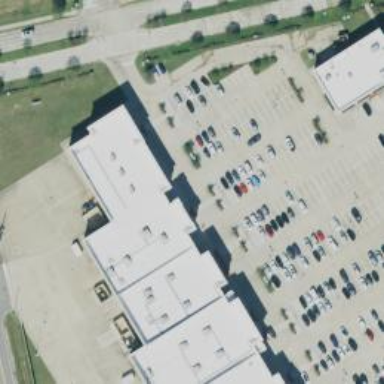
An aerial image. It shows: Parking space is available.